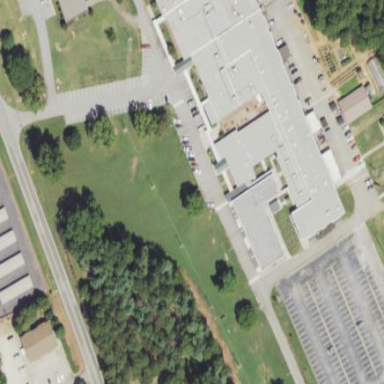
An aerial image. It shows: School.